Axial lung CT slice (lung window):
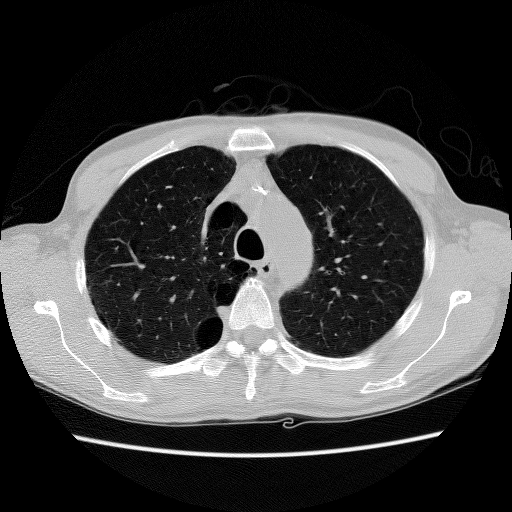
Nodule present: no